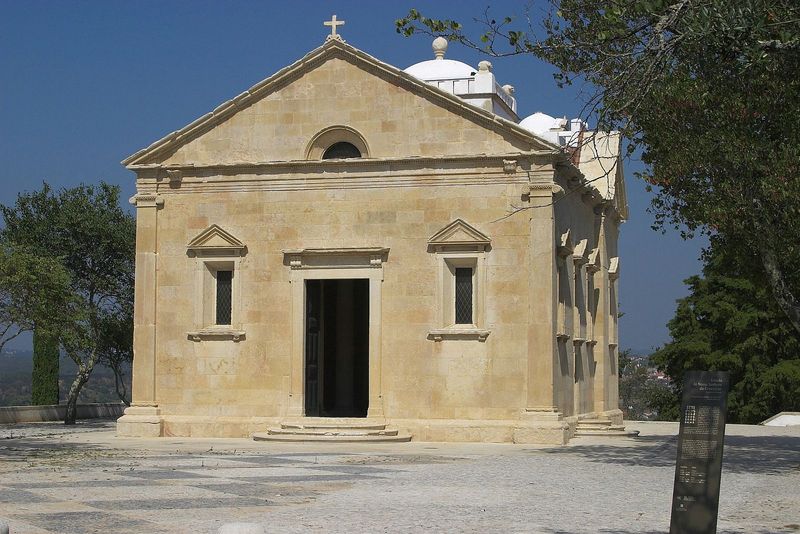
Titel: Kapelle, Capela de Nossa Senhora da Conceicao, in Tomar
Standort: Tomar, Capela de Nossa Senhora da Conceicao (EU - P - Ribatejo)
Schlagwörter: baum, berg, blau, himmel, weiß, bäume, dreieck, gelb, grün, braun, fenster, tür, dach, gebäude, haus, beige, stein, kirche, sonne, süden, schotter, giebel, platz, kies, kuppel, treppe, tafel, stufen, tor, foto, oben, eingang, glaube, kreuz, denkmal, halbrund, sandstein, museum, christentum, quadratisch, kappele, symbolde